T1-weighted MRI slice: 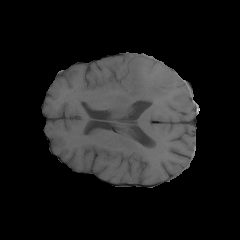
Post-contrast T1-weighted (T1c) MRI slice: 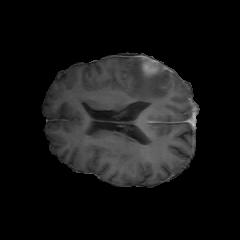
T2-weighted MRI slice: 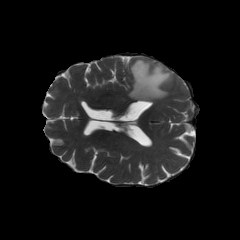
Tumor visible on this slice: yes